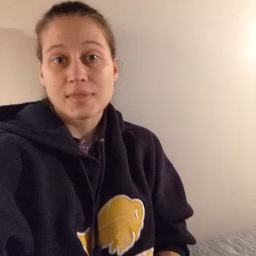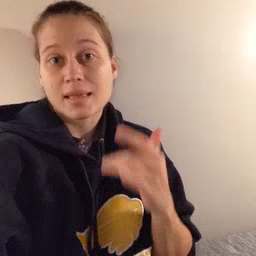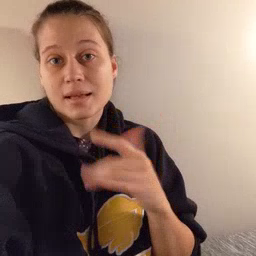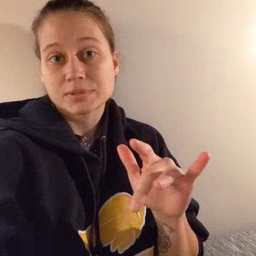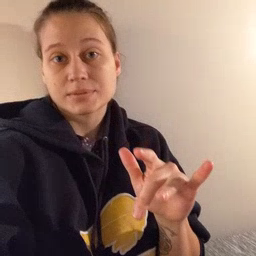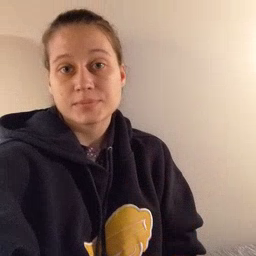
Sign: empty